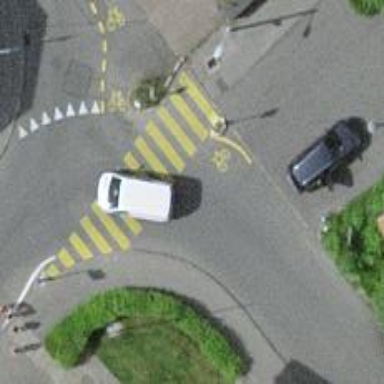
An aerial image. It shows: Marked road crossing.